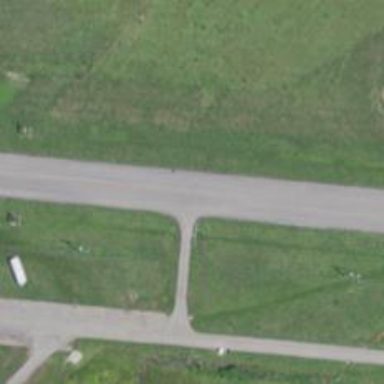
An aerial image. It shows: Raceway road.